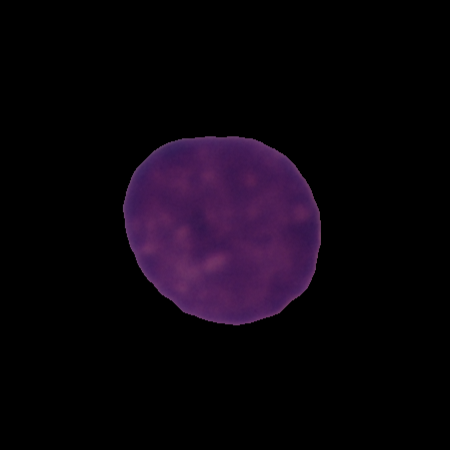
Label: healthy